Question: iam trying to draw gradient Background over list view using 'GraphUtil' , i have only problem with gradient position
here is my custom list view draw event
'''
Var
R: TRect;
begin
// Full ListView
SetRect(R, ARect.Left, ARect.Top, ARect.Right - ((ARect.Right-ARect.Left) div 2), ARect.Bottom );
GradientFillCanvas(Sender.Canvas, panelemo.Color, clWhite, R, gdVertical); // GraphUtil
SetRect(R, ARect.Right - ((ARect.Right-ARect.Left) div 2), ARect.Top, ARect.Right, ARect.Bottom );
GradientFillCanvas(Sender.Canvas, panelemo.Color, clWhite, R, gdVertical);
panelmeter.Color := panelemo.Color;
'''
i want to draw gradient from right to left not from top to bottom like this image

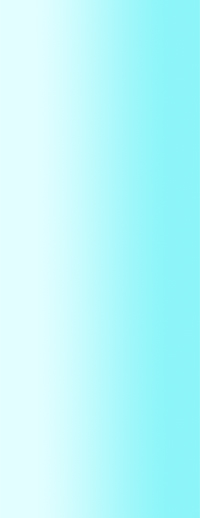
Answer: It is unclear what you actually want to have because what you say is different from what you show.
Anyhow, 'gdHorizontal' means that the color is changing from 'StartColor' to 'EndColor' horizontally from left to right. In your image as if you would have specified white as start color and turqoise as end color. If you want to change the horizontal direction (to from right to left), you need to swap the colors.
Example of horizontal using code:
'''
GradientFillCanvas(ListView1.Canvas, AColor, clWhite, R, gdHorizontal);
'''

'gdVertical' means that the color is changing vertically, from top to bottom. If you want to change the vertical direction (to from bottom to top), you need to swap the colors.
Example of vertical using code:
'''
GradientFillCanvas(ListView1.Canvas, AColor, clWhite, R, gdVertical);
'''

The sliced result I think you refer to, is caused by the fact that you draw the gradient with two calls to 'GradientFillCanvas()' once for each half of the 'TRect'.